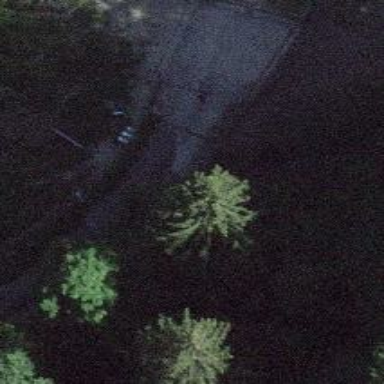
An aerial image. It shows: Dirt track road with grade3 tracktype.